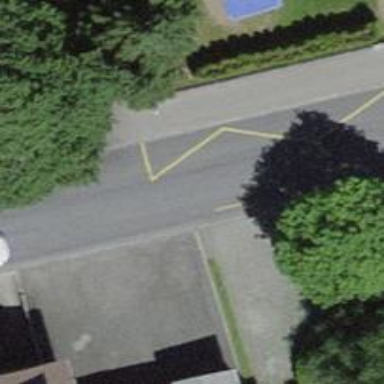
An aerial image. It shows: Asphalt residential road with designated cycle lane.